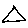
Label: triangle